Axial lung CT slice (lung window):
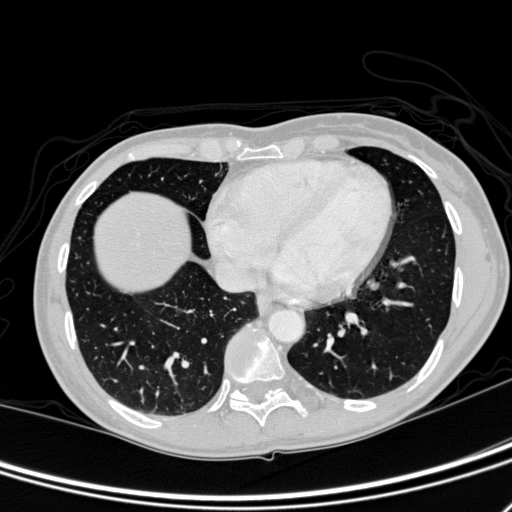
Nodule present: no